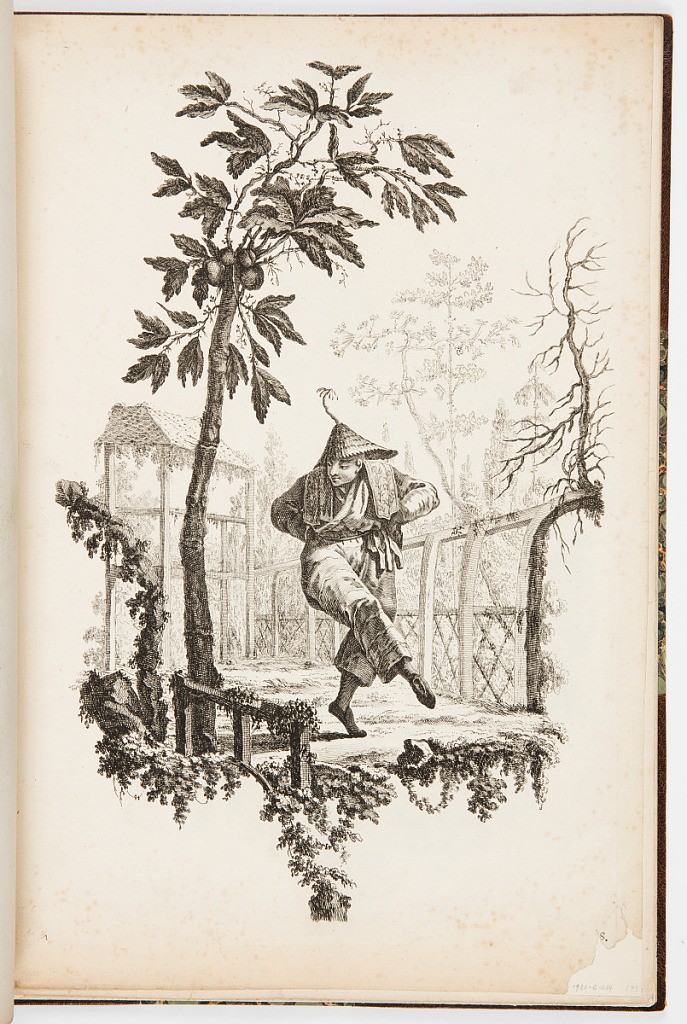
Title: Man Dancing
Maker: Jean-Baptiste Pillement, French, 1728–1808
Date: mid- 18th–late 18th century
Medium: Etching on laid paper
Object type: Bound print
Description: A chinoiserie-style print from a series of allegorical representations of the twelve months of the year. A male figure stands on one foot, in a dancing position, within a garden, surrounded by trees, flowers and plants. A railing runs to the right of him with a pergola structure in the background. The plate is numbered and the lower right corner is torn, with the corner missing.